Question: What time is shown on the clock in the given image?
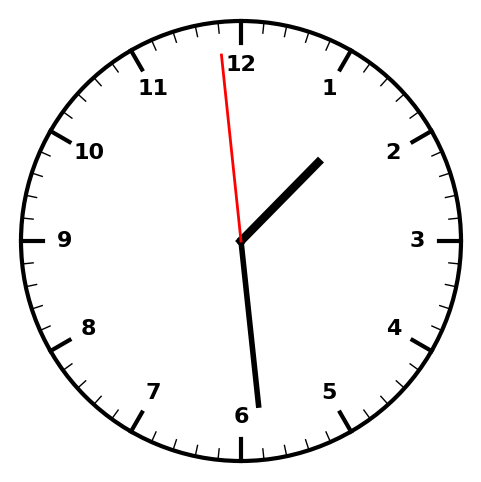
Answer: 01:28:59